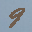
Label: 9